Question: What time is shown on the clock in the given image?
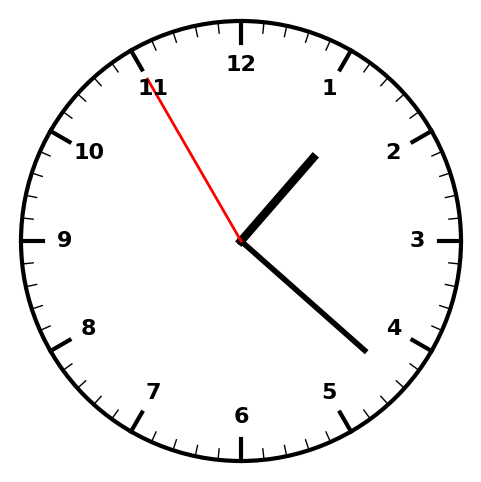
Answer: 01:21:55